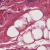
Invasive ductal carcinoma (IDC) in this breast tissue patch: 0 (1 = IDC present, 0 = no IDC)